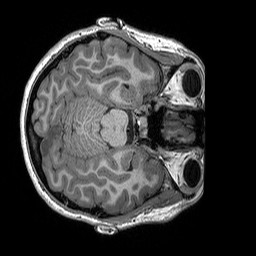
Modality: T1w
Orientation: axial
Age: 21
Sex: female
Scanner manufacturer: siemens
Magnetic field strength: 3 T
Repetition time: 2.3 s
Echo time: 0.00298 s